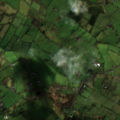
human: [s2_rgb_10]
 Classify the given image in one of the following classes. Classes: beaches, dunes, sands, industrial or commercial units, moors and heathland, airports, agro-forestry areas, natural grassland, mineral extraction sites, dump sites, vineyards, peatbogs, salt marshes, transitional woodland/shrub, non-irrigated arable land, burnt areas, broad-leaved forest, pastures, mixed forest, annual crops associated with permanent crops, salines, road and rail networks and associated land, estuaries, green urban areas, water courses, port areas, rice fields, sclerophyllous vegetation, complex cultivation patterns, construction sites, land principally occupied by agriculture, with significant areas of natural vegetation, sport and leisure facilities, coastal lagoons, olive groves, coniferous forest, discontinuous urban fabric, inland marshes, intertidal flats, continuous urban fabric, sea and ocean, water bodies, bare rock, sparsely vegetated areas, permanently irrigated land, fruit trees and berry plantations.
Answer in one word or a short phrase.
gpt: pastures, land principally occupied by agriculture, with significant areas of natural vegetation